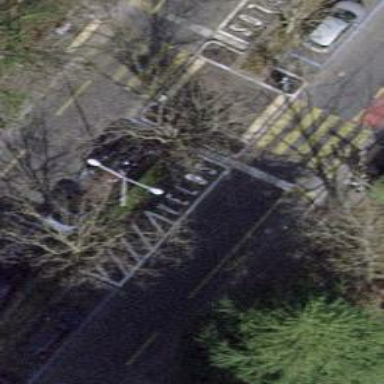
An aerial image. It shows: Avenue of trees.